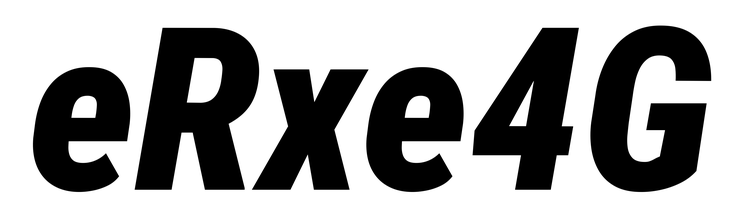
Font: Roboto-Italic_Condensed_Black_Italic